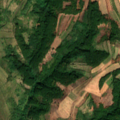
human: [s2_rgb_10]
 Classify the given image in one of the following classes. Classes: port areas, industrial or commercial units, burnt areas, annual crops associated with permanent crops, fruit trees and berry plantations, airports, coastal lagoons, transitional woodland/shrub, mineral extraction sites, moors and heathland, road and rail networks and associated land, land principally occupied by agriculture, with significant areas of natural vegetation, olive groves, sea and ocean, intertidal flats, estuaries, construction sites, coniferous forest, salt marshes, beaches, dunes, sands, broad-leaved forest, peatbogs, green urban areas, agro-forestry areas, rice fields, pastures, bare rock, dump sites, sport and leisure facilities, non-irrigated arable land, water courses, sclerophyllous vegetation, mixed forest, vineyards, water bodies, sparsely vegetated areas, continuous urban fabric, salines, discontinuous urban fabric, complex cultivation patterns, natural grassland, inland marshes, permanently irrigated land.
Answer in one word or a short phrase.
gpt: complex cultivation patterns, land principally occupied by agriculture, with significant areas of natural vegetation, broad-leaved forest